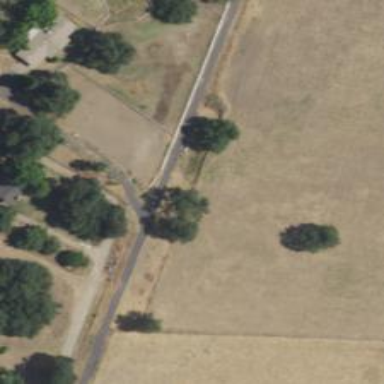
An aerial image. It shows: Abandoned railway crossing driveway.